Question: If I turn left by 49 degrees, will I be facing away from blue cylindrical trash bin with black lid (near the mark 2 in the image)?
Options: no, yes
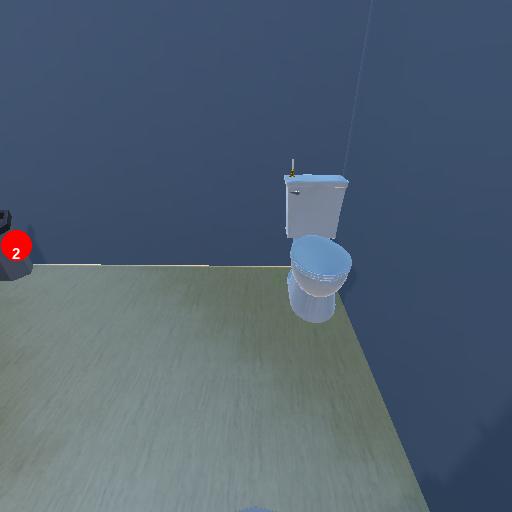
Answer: no